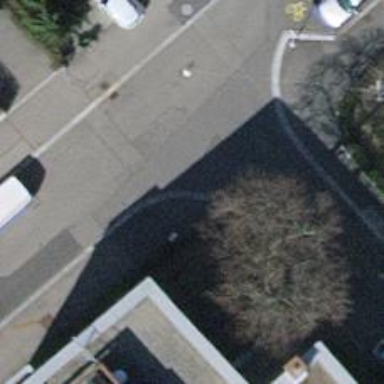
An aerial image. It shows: Kerb barrier.